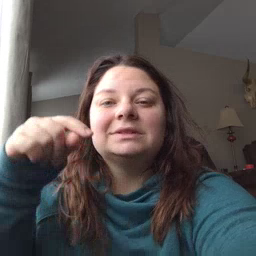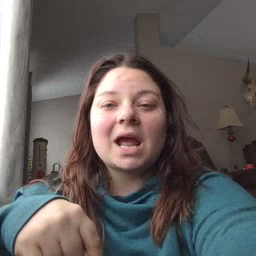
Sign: down